Aerial crown-view tile of a tropical tree (Barro Colorado Island, Panama), acquired 20250217:
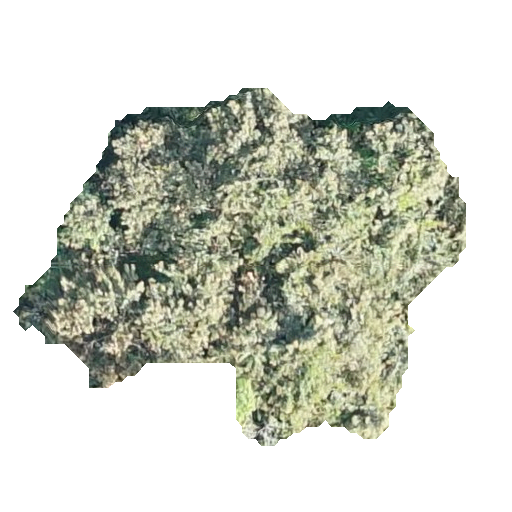
Species: Luehea seemannii
GBIF accepted scientific name: Luehea seemannii
Crown area: 155.706 m²